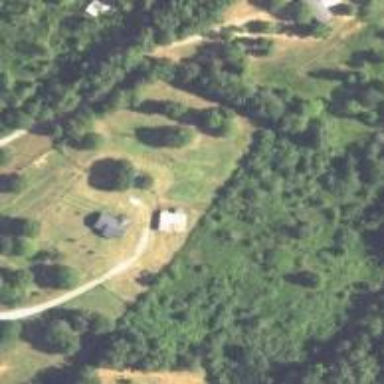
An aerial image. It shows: Driveway.